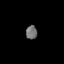
Tissue: lung
Cell type: Epithelial cells
Senescence score: 0.06904
Nuclear area (px): 152
Mean DAPI intensity: 111.645